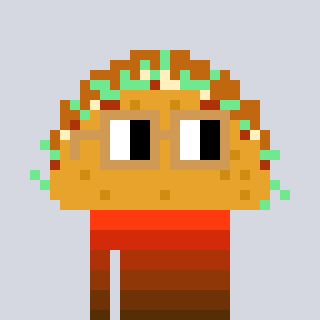
a pixel art character with square brown glasses, a taco-shaped head and a green-colored body on a cool background